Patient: sex F, age 44
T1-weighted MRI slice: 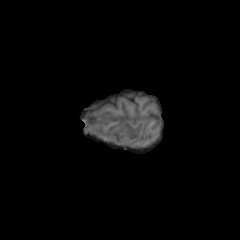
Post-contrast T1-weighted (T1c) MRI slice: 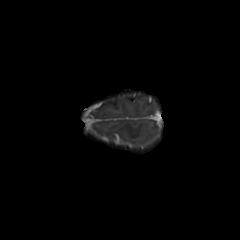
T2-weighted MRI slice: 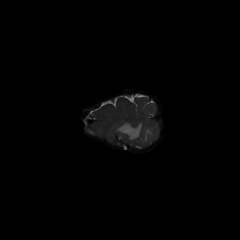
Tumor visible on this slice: yes
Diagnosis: Glioblastoma, IDH-wildtype
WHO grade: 4